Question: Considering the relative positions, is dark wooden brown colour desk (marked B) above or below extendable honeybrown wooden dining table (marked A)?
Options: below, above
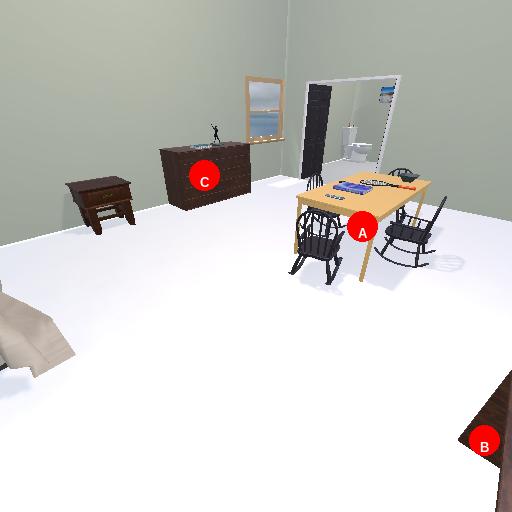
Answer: below